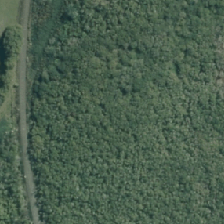
Land cover: deciduous_hardwood